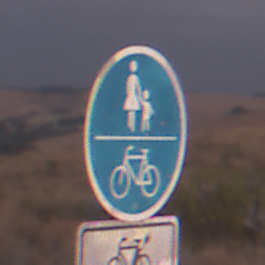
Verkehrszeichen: GemeinsamerGehUndRadweg
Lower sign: EinspurigeFahrzeugeFrei6
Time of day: SunriseSunset
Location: Outdoor (Nature)
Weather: PartlyCloudy
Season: NotSpecified
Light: Natural